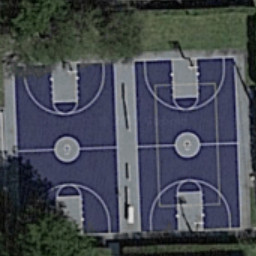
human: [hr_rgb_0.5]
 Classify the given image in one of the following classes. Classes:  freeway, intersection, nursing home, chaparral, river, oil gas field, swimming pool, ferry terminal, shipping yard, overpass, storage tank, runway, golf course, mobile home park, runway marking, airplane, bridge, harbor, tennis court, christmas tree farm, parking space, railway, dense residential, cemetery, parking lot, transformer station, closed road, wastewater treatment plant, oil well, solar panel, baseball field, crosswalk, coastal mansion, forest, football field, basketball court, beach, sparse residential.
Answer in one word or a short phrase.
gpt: basketball court